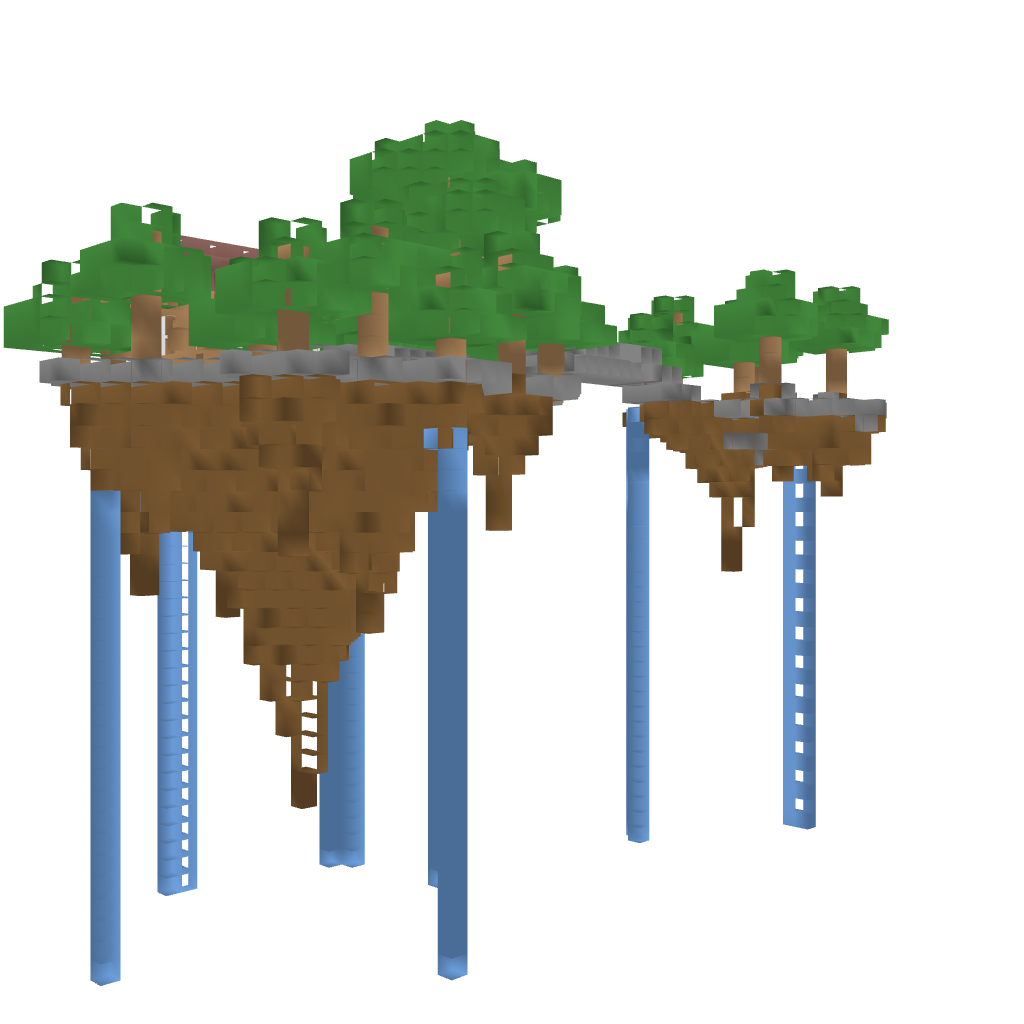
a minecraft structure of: Sky Islands high quality